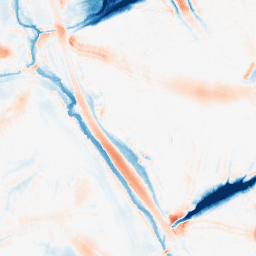
Category: morphological
Decomposition family: tophat_combined
Decomposition parameters: size: 20
Upsampling method: quintic
Upsampling parameters: scale: 8
Upsampling scale: 8